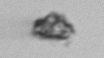
Label: detritus